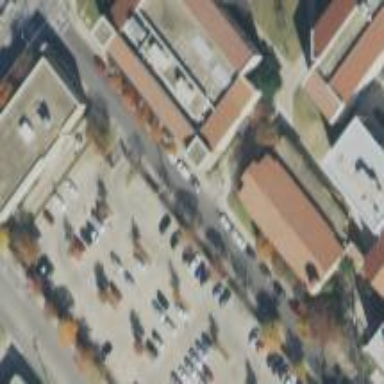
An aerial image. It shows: College building.